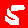
Digit: 5